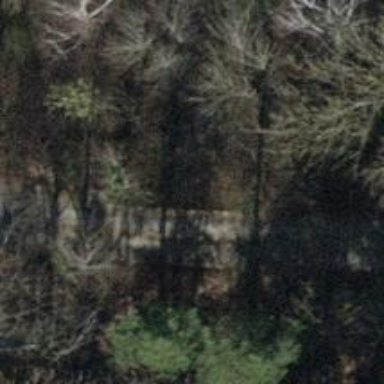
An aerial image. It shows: Unpaved track road.